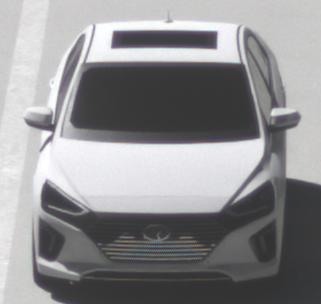
Make: Hyundai
Model: IONIQ Hybrid
Detailed model: IONIQ (AE) Hybrid
Model produced from: 2016/10
Model produced until: 2018/08
Doors: 5
Color: white
Road condition: dry road
Daytime: midday
Contrast: high contrast